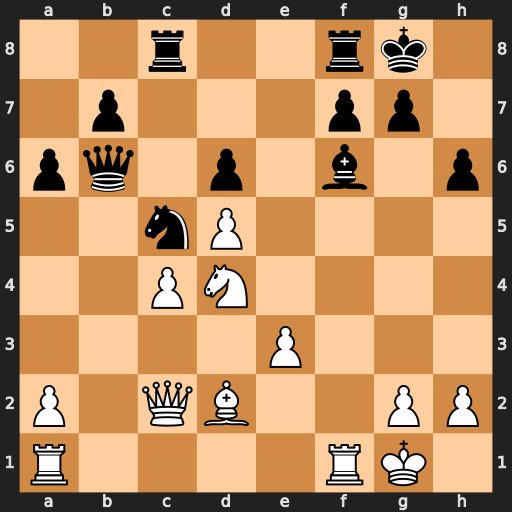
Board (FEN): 2r2rk1/1p3pp1/pq1p1b1p/2nP4/2PN4/4P3/P1QB2PP/R4RK1
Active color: w
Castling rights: -
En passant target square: -
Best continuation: Rxf6